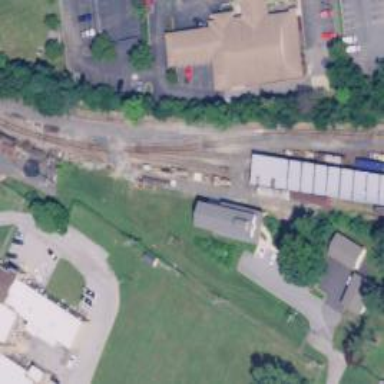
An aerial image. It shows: Preserved railway yard with rail tracks.